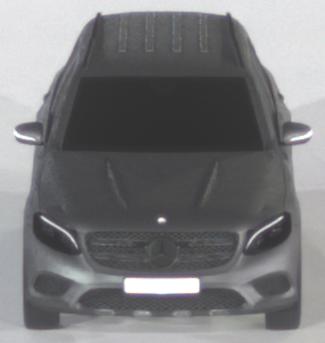
Make: Mercedes-Benz
Model: GLC 250
Detailed model: GLC (253)
Model produced from: 2015/09
Model produced until: 2018/05
Doors: 5
Color: gray
Road condition: dry road
Daytime: night
Contrast: high contrast